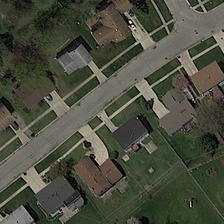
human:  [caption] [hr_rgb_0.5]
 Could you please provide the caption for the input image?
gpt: smart houses stand by this road in this peaceful residential zone .

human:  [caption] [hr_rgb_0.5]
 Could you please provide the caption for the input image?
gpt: some flats are at both side of the road with courtyard .

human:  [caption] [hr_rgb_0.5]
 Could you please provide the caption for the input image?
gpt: some flats are at both side of the road with courtyard .

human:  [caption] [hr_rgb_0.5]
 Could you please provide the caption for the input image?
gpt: some flats are at both side of the road with courtyard .

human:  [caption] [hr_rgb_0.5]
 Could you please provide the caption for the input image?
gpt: some buildings and green plants are in two sides of a road .